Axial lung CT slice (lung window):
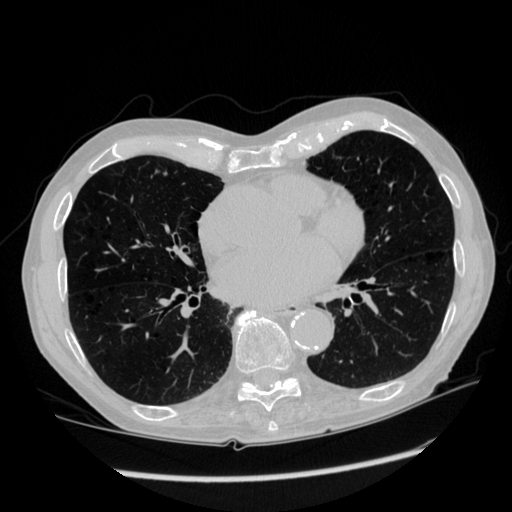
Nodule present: no